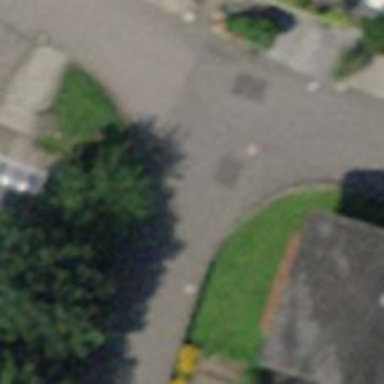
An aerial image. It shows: Residential road with asphalt surface.